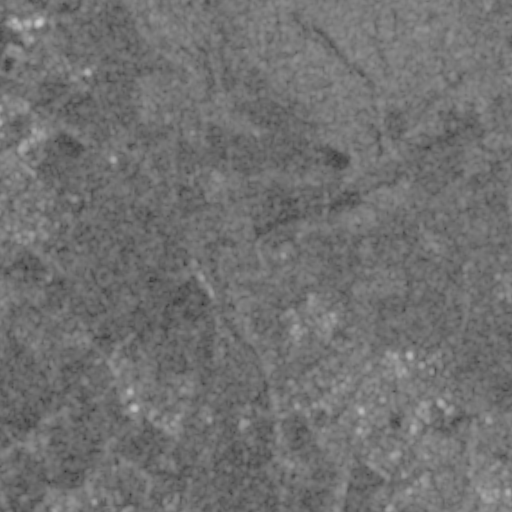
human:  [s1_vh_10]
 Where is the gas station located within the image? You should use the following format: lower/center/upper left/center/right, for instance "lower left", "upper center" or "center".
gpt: The gas station is located in the lower right of the image.
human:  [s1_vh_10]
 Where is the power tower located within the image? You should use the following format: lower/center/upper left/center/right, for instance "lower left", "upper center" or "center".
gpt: The power tower is located in the left of the image.
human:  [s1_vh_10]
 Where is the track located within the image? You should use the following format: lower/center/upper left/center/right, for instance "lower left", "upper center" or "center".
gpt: The track is located in the center left of the image.
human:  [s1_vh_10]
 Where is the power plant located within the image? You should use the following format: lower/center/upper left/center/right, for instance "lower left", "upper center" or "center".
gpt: There is no power plant in the image.

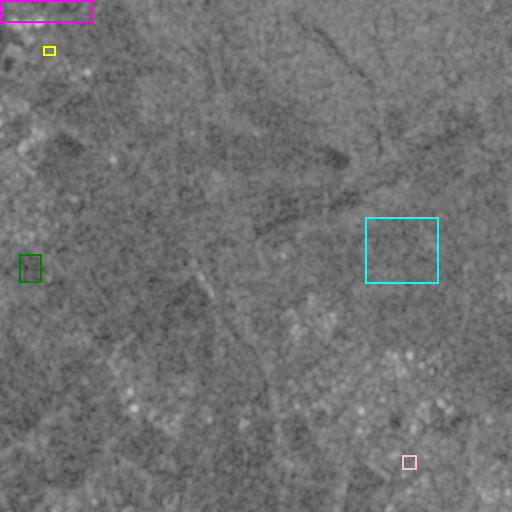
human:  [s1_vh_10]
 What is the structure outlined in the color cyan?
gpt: The structure outlined in cyan is a crop field.
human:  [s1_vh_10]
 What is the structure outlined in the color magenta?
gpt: The structure outlined in magenta is a park.
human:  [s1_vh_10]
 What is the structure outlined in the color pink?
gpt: The structure outlined in pink is a parking lot.
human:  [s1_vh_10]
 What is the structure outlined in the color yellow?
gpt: The structure outlined in yellow is a power substation.
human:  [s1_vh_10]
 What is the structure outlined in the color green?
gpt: The structure outlined in green is a track.
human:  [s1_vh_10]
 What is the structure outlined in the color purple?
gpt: There is no purple outline.